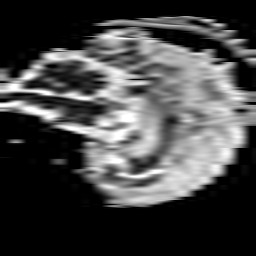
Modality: ADC
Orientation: sagittal
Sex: female
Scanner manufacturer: philips
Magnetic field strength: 3 T
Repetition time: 4.237 s
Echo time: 0.07249 s